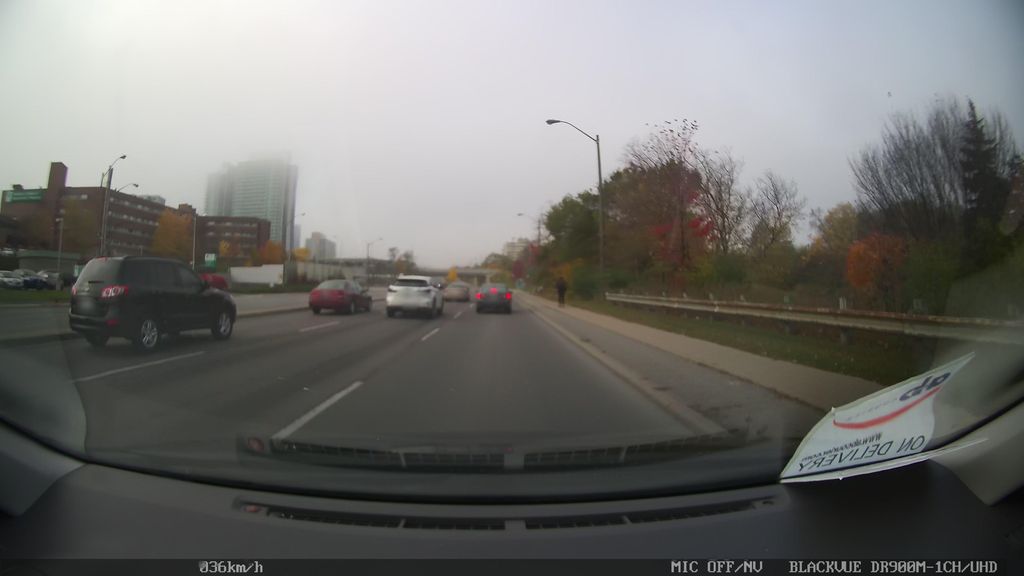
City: toronto